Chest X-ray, PA view. Patient: 69 years old, sex M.
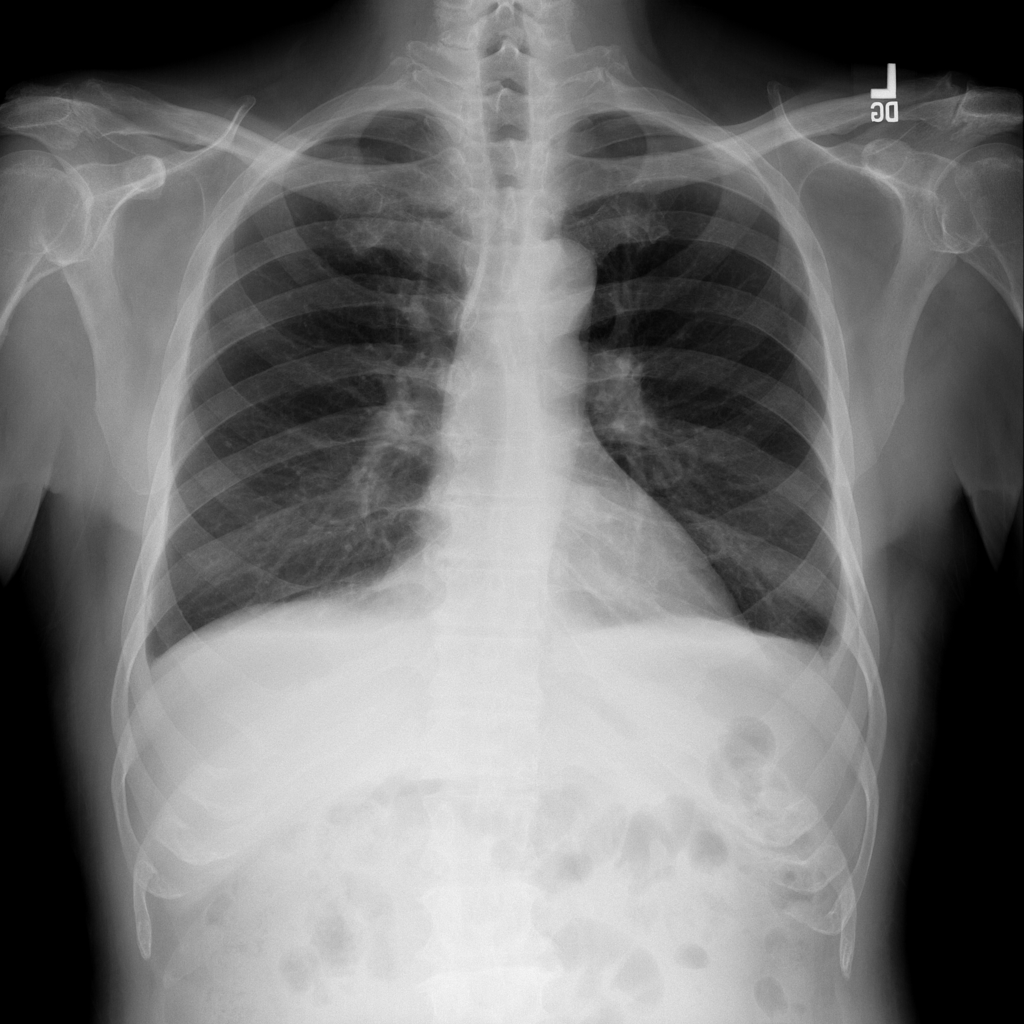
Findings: Effusion